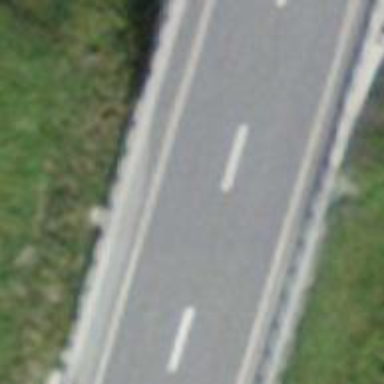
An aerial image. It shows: Primary highway bridge with asphalt surface and no sidewalk.